Chest X-ray:
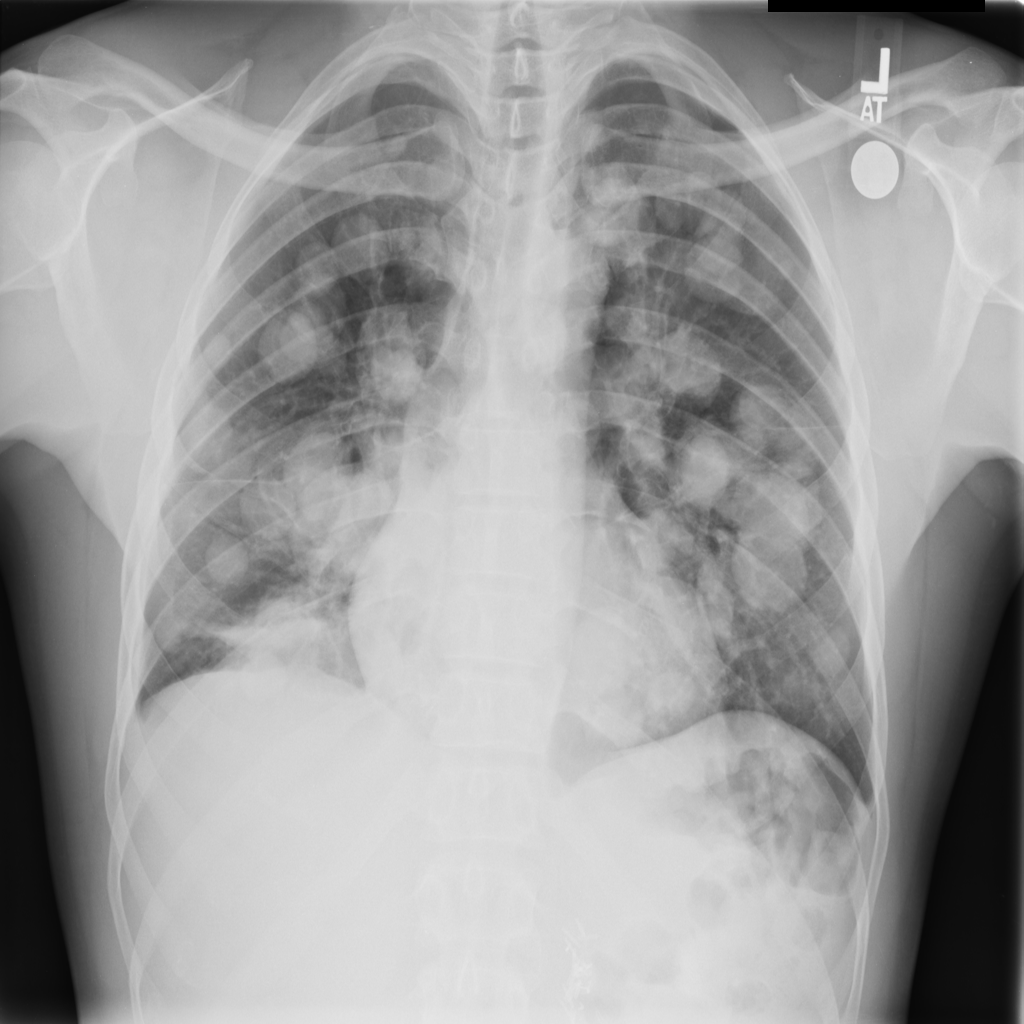
Findings: Diffuse Nodule, Effusion, Consolidation
No abnormal finding: no